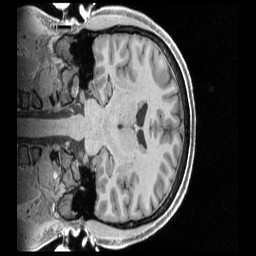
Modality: T1w
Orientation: coronal
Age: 26
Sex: male
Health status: healthy
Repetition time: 2.4 s
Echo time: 0.00222 s